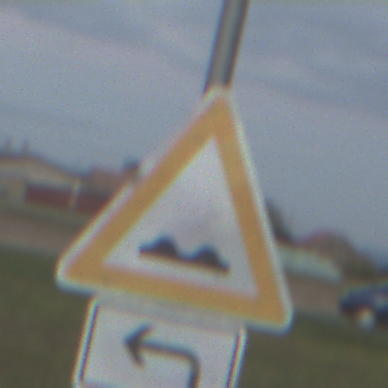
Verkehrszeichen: UnebeneFahrbahn
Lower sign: RichtungsangabeDurchPfeile2
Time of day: SunriseSunset
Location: Outdoor (Nature)
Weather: PartlyCloudy
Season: NotSpecified
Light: Natural